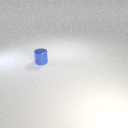
small blue metal cylinder